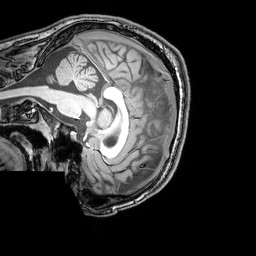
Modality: T1w
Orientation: sagittal
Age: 21
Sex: male
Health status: healthy
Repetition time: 0.081 s
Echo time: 0.037 s